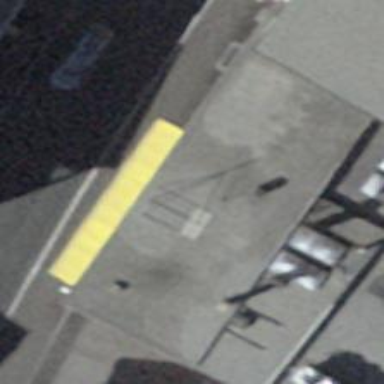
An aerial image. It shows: Shop selling clothes.